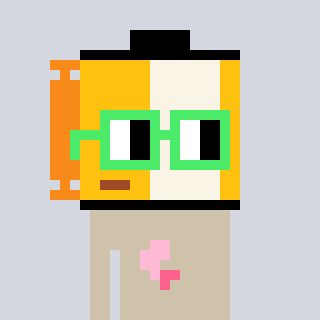
a pixel art character with square light green glasses, a film roll-shaped head and a bege-colored body on a cool background